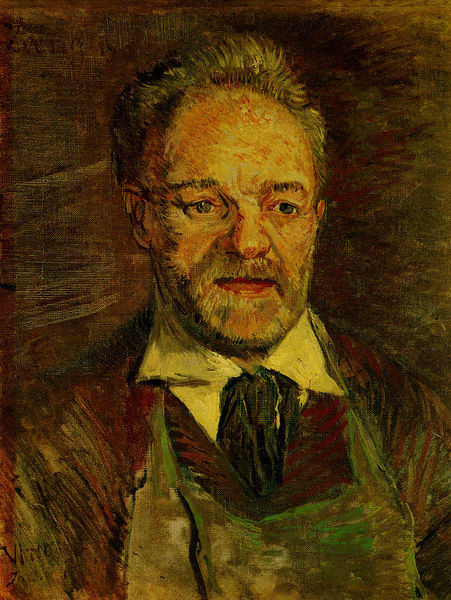
Titel: Bildnis Père Tanguy
Künstler: Vincent van Gogh
Standort: Kobenhavn
Institution: Ny Carlsberg Glyptotek
Schlagwörter: blau, dunkel, gemälde, mann, schatten, weiß, gelb, grün, impressionismus, braun, grau, haar, hell, holz, licht, mund, nase, ohr, orange, schwarz, stirn, blick, rot, tuch, schleife, symbolismus, alt, anzug, bart, hemd, augen, falten, gesicht, kragen, mensch, vollbart, bild, bildnis, herr, holland, portrait, porträt, öl, pastos, auge, haare, mantel, brustbild, kontrast, lippe, lippen, ohren, schultern, schürze, düster, monochrom, van gogh, duktus, krawatte, glatze, halstuch, hemdkragen, selbstporträt, weste, striche, ton in ton, alter, gogh, expressionistisch, strich, selbstbildnis, leinwand, pinselstrich, älter, halbglatze, vincent van gogh, kravatte, selbstportrait, schlips, halbprofil, portät, brauntöne, pinselstriche, krumm, vincent, pinselführung, van, selbstbildniss, knollnase, verklärt, stumm, blick raus, dymbolismus, goch, grünbraun, knollennase, stoppel, stoppelbart, vino, van gohg, graue augen, schlißs, vina